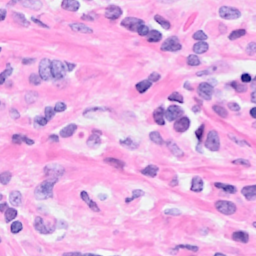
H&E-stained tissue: Breast